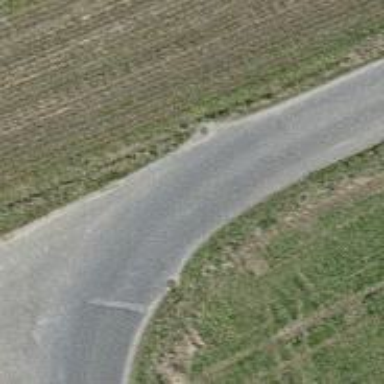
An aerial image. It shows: Unclassified road.